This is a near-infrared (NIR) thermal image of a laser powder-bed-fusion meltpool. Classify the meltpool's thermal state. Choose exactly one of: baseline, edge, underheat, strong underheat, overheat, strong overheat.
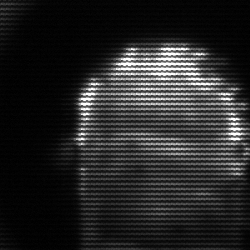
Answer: baseline